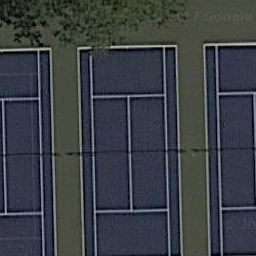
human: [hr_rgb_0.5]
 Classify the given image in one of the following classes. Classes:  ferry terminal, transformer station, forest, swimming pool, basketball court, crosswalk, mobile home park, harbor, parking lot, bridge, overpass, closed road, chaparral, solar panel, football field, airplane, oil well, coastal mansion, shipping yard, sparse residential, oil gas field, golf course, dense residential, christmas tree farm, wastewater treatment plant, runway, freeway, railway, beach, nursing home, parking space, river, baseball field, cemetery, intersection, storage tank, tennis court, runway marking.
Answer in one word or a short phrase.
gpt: tennis court